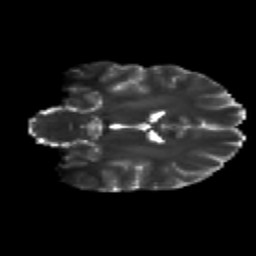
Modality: T2w
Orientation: coronal
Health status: healthy
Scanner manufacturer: siemens
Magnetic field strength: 3 T
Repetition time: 12 s
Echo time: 0.092 s